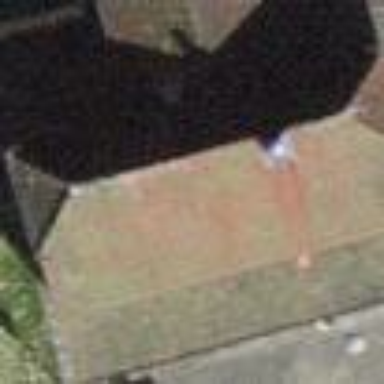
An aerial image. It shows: Detached building.